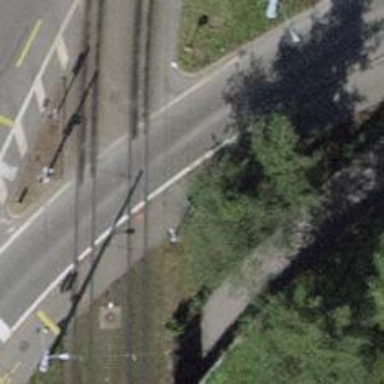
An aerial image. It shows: Tram level crossing on railway.